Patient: sex M, age 31
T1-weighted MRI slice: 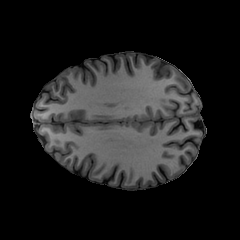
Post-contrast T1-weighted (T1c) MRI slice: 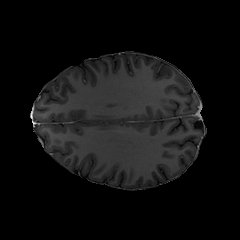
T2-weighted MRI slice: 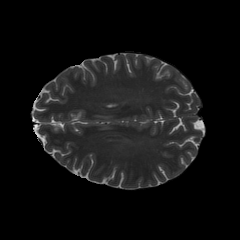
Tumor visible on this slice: no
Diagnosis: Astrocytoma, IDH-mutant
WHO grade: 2